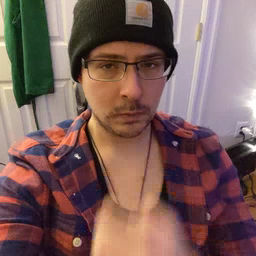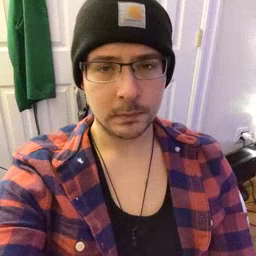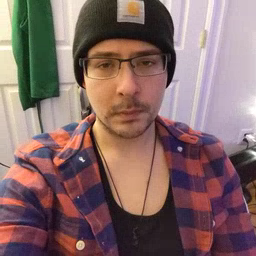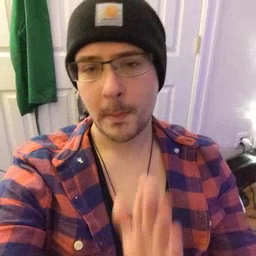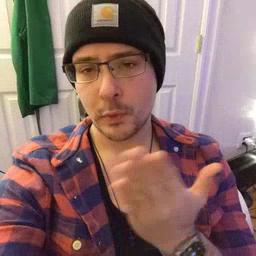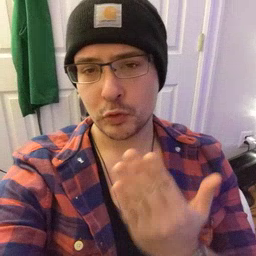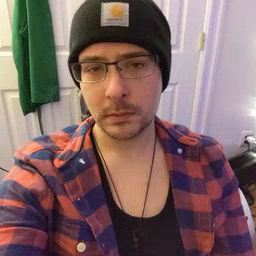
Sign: book